Question: I need to research something about what are the most cost efficient movie genres. My problem is that the genres are provided all within one string:

This gives me about 300 different unique categories. How can I split these into about 12 original dummy genre columns so I can analyse each main genre?
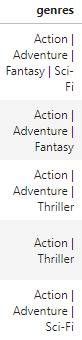
Answer: Thanks to Yong Wang who suggested the <URL> function within pandas. We can shorten the code significantly:
'''
df = pd.DataFrame({
'movie_id': range(5),
'gernes': [
'Action|Adventure|Fantasy|Sci-Fi',
'Action|Adventure|Fantasy',
'Action|Adventure|Thriller',
'Action|Thriller',
'Action|Adventure|Sci-Fi'
]
})
dummies = df['gernes'].str.get_dummies(sep='|')
final = pd.concat([df, dummies], axis=1)
'''
Result:
'''
movie_id gernes Action Adventure Fantasy Sci-Fi Thriller
0 0 Action|Adventure|Fantasy|Sci-Fi 1 1 1 1 0
1 1 Action|Adventure|Fantasy 1 1 1 0 0
2 2 Action|Adventure|Thriller 1 1 0 0 1
3 3 Action|Thriller 1 0 0 0 1
4 4 Action|Adventure|Sci-Fi 1 1 0 1 0
'''
---
### Original answer
One solution combining pandas and data preparation techniques from Machine Learning. Assuming you are on pandas v0.25 or later.
First, let's create a dataframe from your screenshot:
'''
df = pd.DataFrame({
'movie_id': range(5),
'gernes': [
'Action|Adventure|Fantasy|Sci-Fi',
'Action|Adventure|Fantasy',
'Action|Adventure|Thriller',
'Action|Thriller',
'Action|Adventure|Sci-Fi'
]
})
movie_id gernes
0 0 Action|Adventure|Fantasy|Sci-Fi
1 1 Action|Adventure|Fantasy
2 2 Action|Adventure|Thriller
3 3 Action|Thriller
4 4 Action|Adventure|Sci-Fi
'''
A movie can belong to multiple gernes. What we want is to seperate those gernes through a process called . We define the categories (Action, Adventure, Thriller, etc.) and mark each movie as belonging to each category or not:
'''
from sklearn.preprocessing import OneHotEncoder
s = df['gernes'].str.split('|').explode()
encoder = OneHotEncoder()
encoded = encoder.fit_transform(s.values[:, None])
one_hot_df = pd.DataFrame(encoded.toarray(), columns=np.ravel(encoder.categories_), dtype='int') .groupby(s.index) .sum()
Action Adventure Fantasy Sci-Fi Thriller
0 1 1 1 1 0
1 1 1 1 0 0
2 1 1 0 0 1
3 1 0 0 0 1
4 1 1 0 1 0
'''
What it means is that the first movie belongs to the Action, Adventure, Fantasy and Sci-Fi but not Thriller categories, the second movie belongs to Action, Adventure and Fantasy and so on. The final stop is to combine them together:
'''
final = pd.concat([df, one_hot_df], axis=1)
movie_id gernes Action Adventure Fantasy Sci-Fi Thriller
0 0 Action|Adventure|Fantasy|Sci-Fi 1 1 1 1 0
1 1 Action|Adventure|Fantasy 1 1 1 0 0
2 2 Action|Adventure|Thriller 1 1 0 0 1
3 3 Action|Thriller 1 0 0 0 1
4 4 Action|Adventure|Sci-Fi 1 1 0 1 0
'''